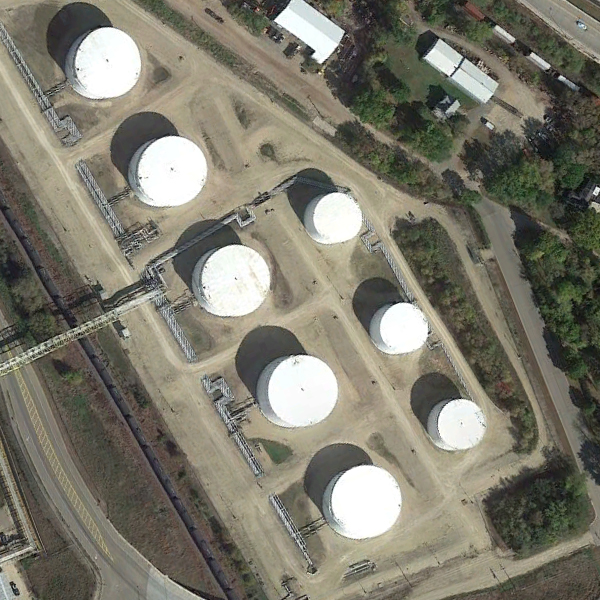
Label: StorageTanks